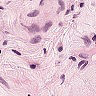
Metastatic tissue present: no